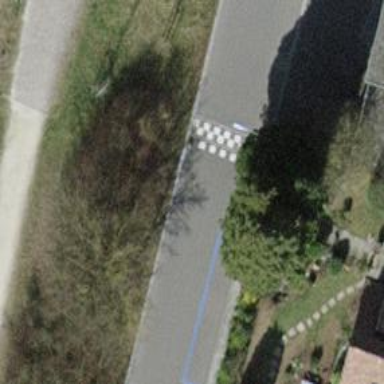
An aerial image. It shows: Bump for traffic calming.